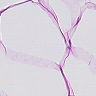
Metastatic tissue present: no